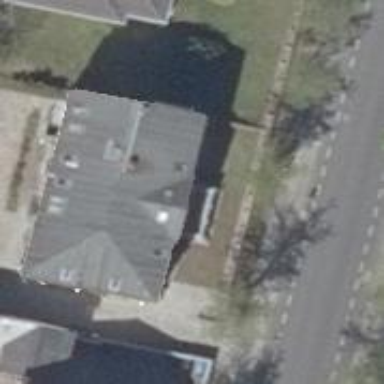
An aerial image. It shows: Building with ridge on the roof.